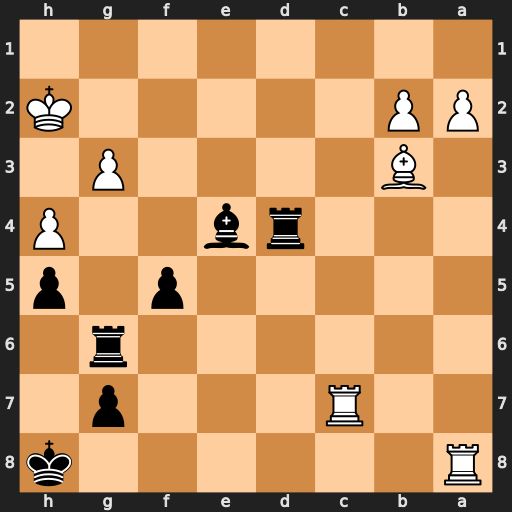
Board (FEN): R6k/2R3p1/6r1/5p1p/3rb2P/1B4P1/PP5K/8
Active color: b
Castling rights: -
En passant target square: -
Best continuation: Bxa8 Rc8+ Kh7